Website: apple
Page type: payment
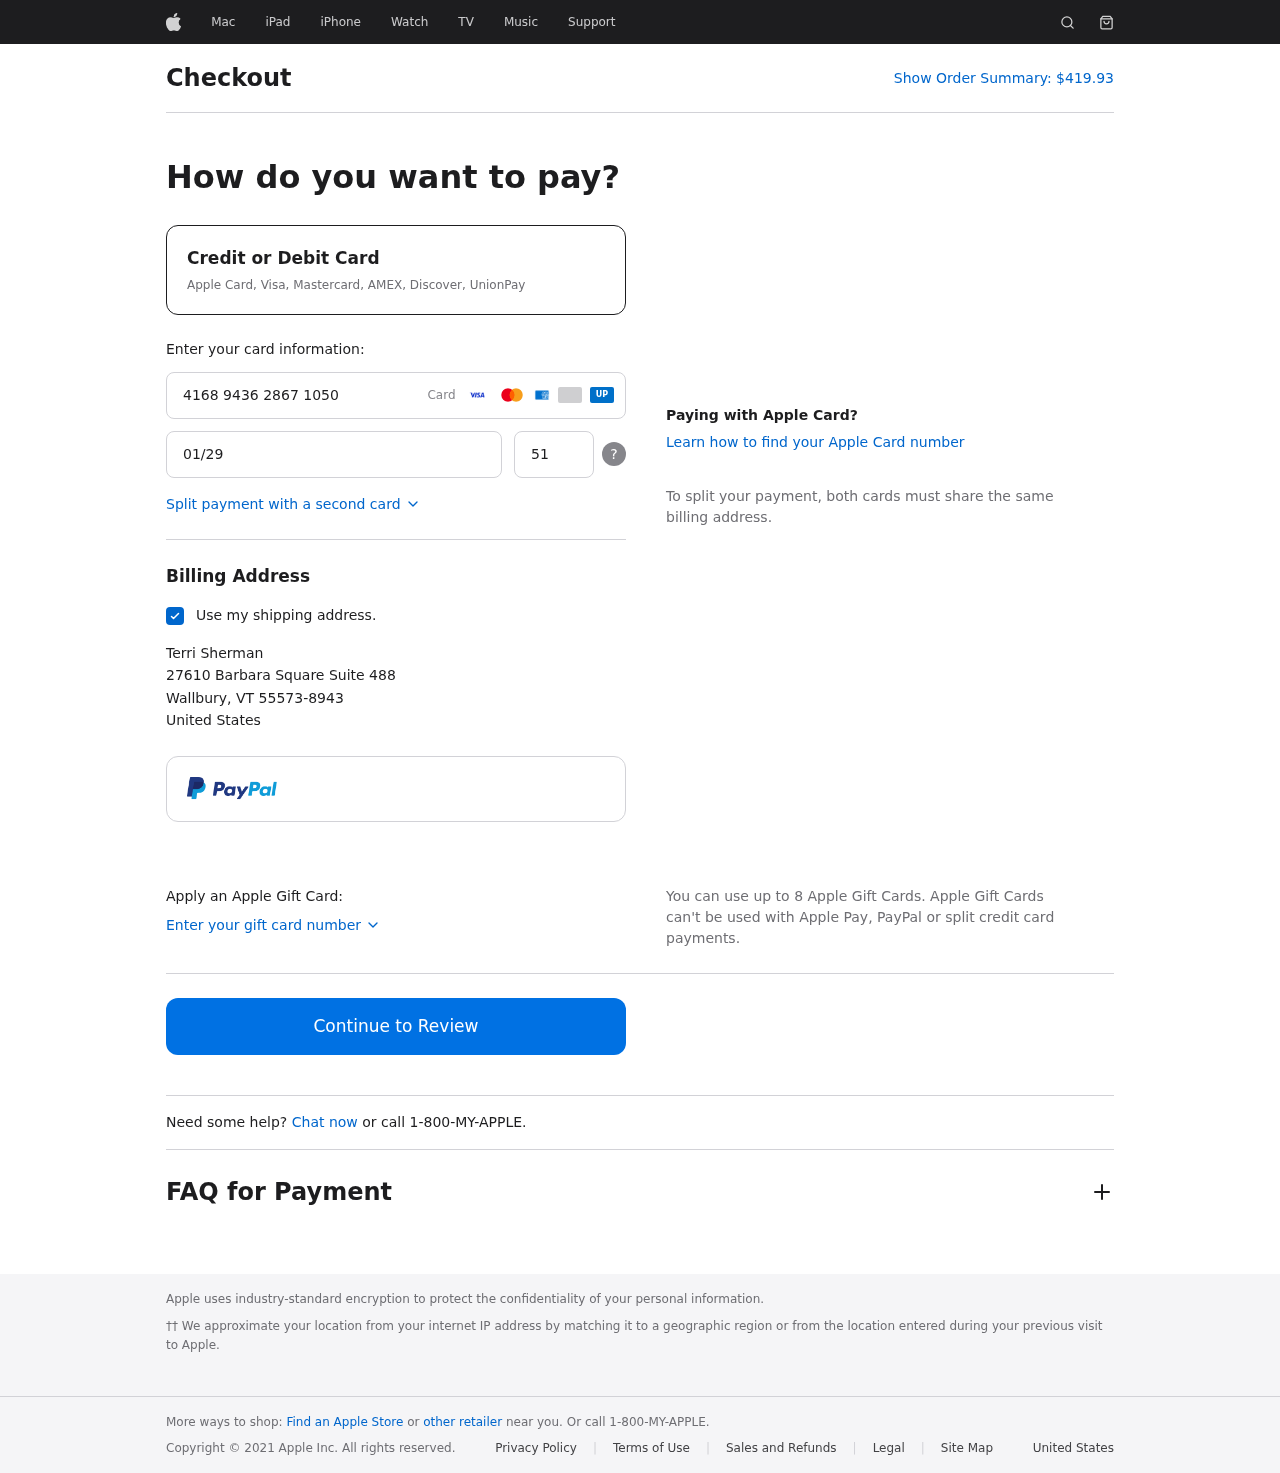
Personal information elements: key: PII_CARD_CVV
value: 511
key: PII_CARD_EXPIRY
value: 01/29
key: PII_CARD_NUMBER
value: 4168 9436 2867 1050
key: PII_CITY
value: Wallbury
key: PII_COUNTRY
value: United States
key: PII_FULLNAME
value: Terri Sherman
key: PII_POSTCODE_FULL
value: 55573-8943
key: PII_STATE_ABBR
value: VT
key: PII_STREET
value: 27610 Barbara Square Suite 488
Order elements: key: ORDER_TOTAL
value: $419.93